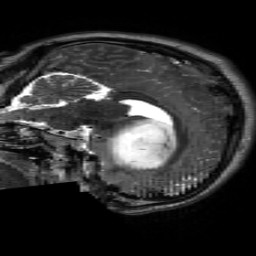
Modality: T2w
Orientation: sagittal
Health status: ill
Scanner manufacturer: siemens
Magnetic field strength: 3 T
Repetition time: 7.46 s
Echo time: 0.095 s